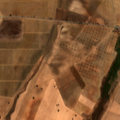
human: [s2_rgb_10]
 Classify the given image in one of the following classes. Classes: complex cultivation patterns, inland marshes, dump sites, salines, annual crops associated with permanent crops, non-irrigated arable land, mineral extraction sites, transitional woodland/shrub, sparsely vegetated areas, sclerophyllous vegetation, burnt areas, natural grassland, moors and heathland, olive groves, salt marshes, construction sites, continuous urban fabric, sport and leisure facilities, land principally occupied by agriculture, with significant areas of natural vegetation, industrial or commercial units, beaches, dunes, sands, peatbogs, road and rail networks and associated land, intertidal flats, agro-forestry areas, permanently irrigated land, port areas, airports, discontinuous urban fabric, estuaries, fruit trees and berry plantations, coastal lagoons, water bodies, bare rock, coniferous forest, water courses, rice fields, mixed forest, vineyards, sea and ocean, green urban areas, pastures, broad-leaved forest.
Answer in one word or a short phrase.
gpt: non-irrigated arable land, annual crops associated with permanent crops, water bodies